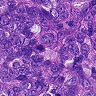
Metastatic tissue present: yes